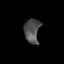
Tissue: lung
Cell type: Epithelial cells
Senescence score: 0.1914
Nuclear area (px): 372
Mean DAPI intensity: 79.452